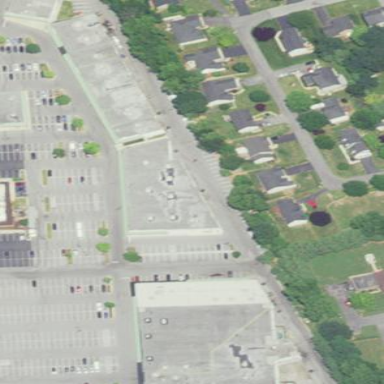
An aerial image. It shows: Mall building.